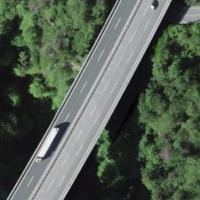
EUNIS habitat code: 57
Species observed at this site:
Allium ursinum
Sambucus racemosa
Asplenium scolopendrium